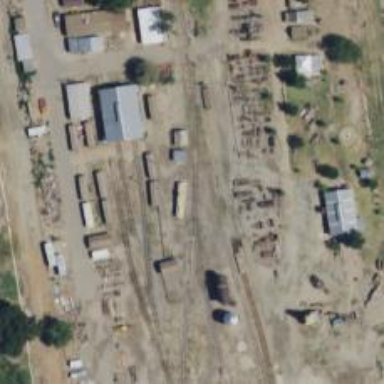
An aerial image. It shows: Preserved railway.